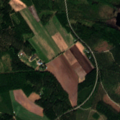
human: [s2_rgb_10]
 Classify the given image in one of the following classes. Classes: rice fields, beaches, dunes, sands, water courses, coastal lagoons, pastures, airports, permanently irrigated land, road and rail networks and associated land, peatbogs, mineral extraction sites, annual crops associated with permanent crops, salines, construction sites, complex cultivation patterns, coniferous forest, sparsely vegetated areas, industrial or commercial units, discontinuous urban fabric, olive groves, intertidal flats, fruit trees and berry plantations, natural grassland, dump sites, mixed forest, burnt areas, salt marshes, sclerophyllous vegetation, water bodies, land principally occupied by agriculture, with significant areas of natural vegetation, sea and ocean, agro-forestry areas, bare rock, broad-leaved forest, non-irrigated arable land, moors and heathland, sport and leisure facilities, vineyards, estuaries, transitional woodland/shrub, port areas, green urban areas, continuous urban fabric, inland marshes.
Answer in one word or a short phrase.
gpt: non-irrigated arable land, coniferous forest, mixed forest, water bodies